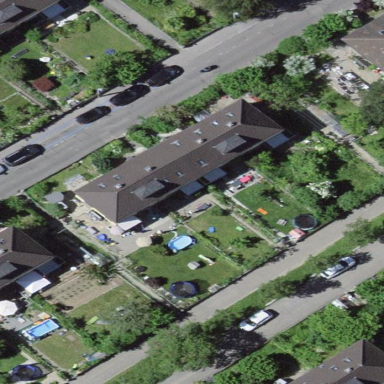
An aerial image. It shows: Hipped-roof building with apartments.